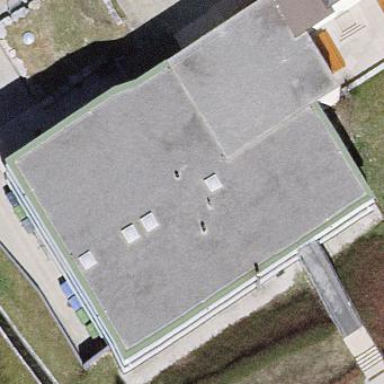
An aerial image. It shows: Industrial building with flat roof. The building is grey in color.